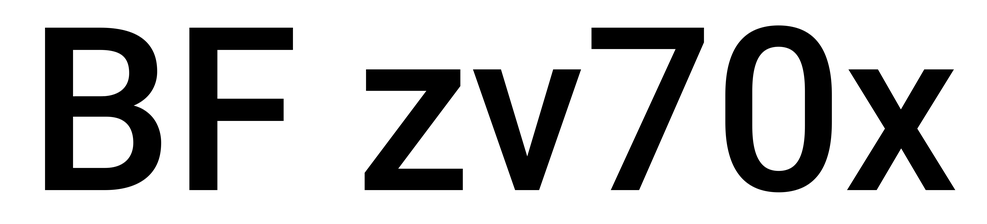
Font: Roboto_Medium